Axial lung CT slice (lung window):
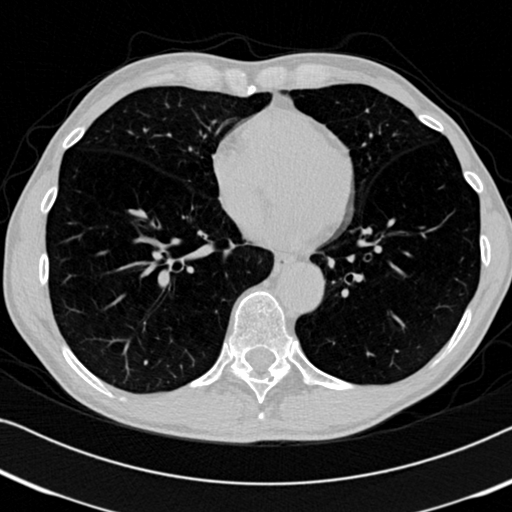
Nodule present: no